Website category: sports
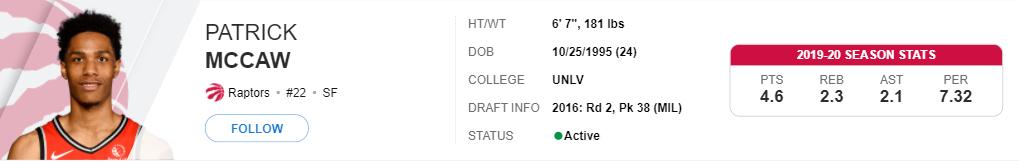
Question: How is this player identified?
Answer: Patrick McCaw

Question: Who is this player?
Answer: Patrick McCaw

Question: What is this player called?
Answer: Patrick McCaw

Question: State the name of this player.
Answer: Patrick McCaw

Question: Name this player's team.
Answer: Raptors

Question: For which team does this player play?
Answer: Raptors

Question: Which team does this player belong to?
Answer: Raptors

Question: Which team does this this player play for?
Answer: Raptors

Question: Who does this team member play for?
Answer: Raptors

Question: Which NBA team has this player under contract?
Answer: Raptors

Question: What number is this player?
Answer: #22

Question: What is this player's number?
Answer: #22

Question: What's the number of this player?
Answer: #22

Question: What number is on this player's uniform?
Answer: #22

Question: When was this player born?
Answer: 10/25/1995

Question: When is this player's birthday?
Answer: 10/25/1995

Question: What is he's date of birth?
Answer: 10/25/1995

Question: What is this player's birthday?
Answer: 10/25/1995

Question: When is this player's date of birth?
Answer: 10/25/1995

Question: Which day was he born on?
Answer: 10/25/1995

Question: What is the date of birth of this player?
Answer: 10/25/1995

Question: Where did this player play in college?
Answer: UNLV

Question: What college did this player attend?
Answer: UNLV

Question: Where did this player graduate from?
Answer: UNLV

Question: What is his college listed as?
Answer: UNLV

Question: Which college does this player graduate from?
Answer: UNLV

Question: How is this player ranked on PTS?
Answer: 4.6

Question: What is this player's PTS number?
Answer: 4.6

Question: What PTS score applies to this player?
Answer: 4.6

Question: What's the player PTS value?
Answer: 4.6

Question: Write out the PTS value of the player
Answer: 4.6

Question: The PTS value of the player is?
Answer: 4.6

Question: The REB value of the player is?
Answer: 2.3

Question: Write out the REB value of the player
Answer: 2.3

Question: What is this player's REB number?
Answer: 2.3

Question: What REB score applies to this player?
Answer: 2.3

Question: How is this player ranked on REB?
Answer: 2.3

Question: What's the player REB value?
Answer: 2.3

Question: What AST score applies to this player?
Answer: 2.1

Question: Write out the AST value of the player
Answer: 2.1

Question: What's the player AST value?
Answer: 2.1

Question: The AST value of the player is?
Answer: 2.1

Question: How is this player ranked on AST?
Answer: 2.1

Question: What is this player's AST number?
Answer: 2.1

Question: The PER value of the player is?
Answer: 7.32

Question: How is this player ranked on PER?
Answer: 7.32

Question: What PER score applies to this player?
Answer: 7.32

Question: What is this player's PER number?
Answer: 7.32

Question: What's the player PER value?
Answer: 7.32

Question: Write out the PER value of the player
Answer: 7.32

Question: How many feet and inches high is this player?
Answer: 6' 7"

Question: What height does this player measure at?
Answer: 6' 7"

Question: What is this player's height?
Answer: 6' 7"

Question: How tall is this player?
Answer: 6' 7"

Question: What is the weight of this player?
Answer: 181 lbs

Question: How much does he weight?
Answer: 181 lbs

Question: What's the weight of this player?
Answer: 181 lbs

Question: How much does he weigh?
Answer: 181 lbs

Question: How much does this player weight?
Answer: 181 lbs